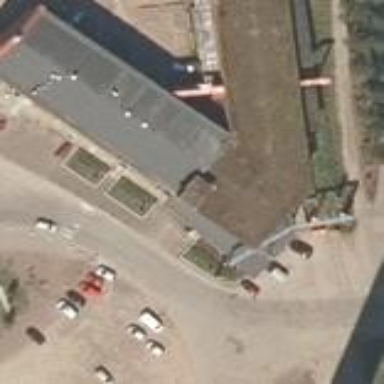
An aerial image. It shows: Building with gabled roof.